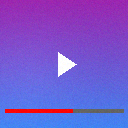
Screen state: on